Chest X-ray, AP view. Patient: 58 years old, sex F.
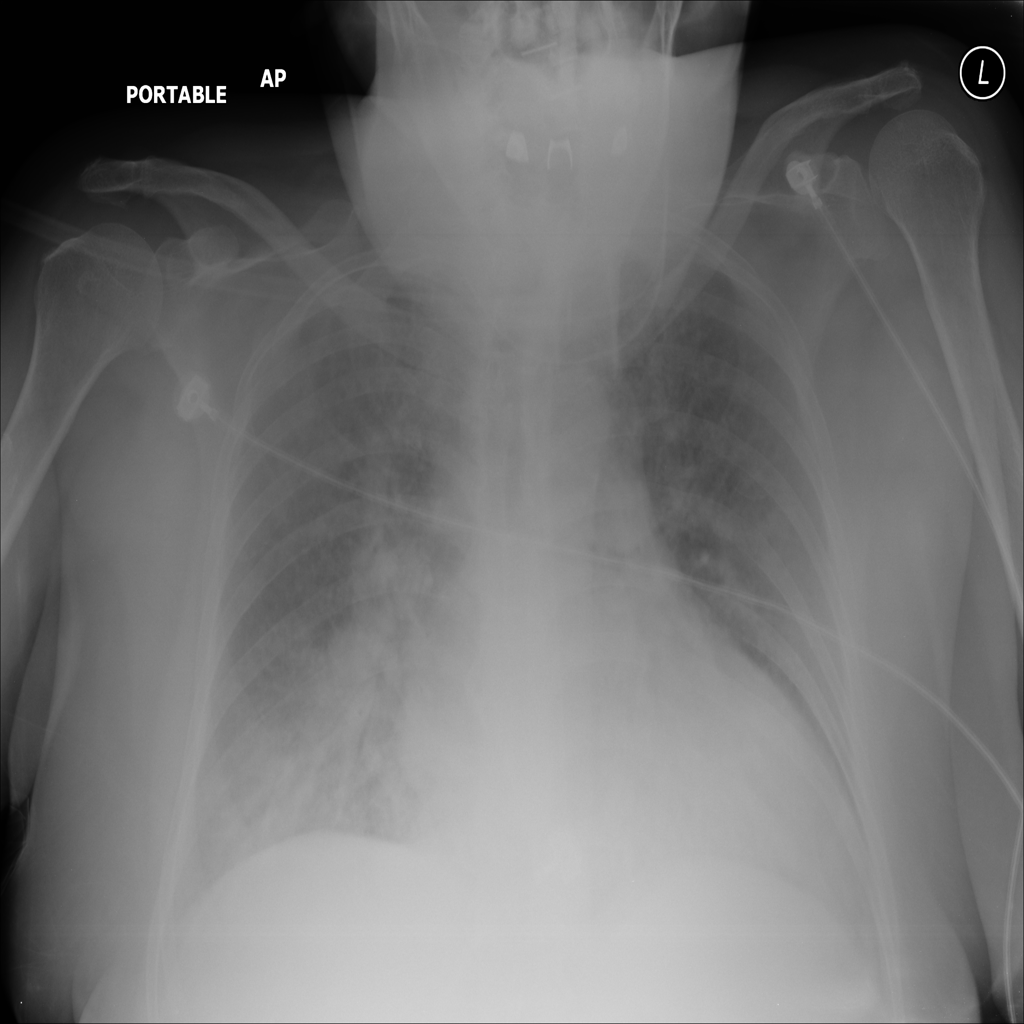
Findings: No Finding